Brain MRI, t1w sequence, axial 2D slice.
Patient: age 35, sex F, weight 78 kg, height 1.78 m
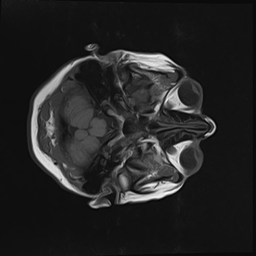